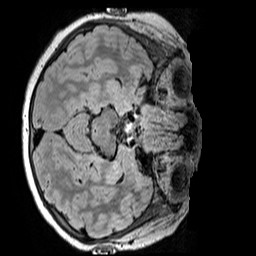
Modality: FLAIR
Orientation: axial
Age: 10
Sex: male
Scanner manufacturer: siemens
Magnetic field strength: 3 T
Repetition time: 5 s
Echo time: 0.388 s